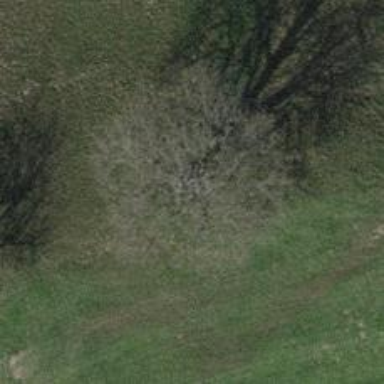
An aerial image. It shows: Single tag "natural: tree."